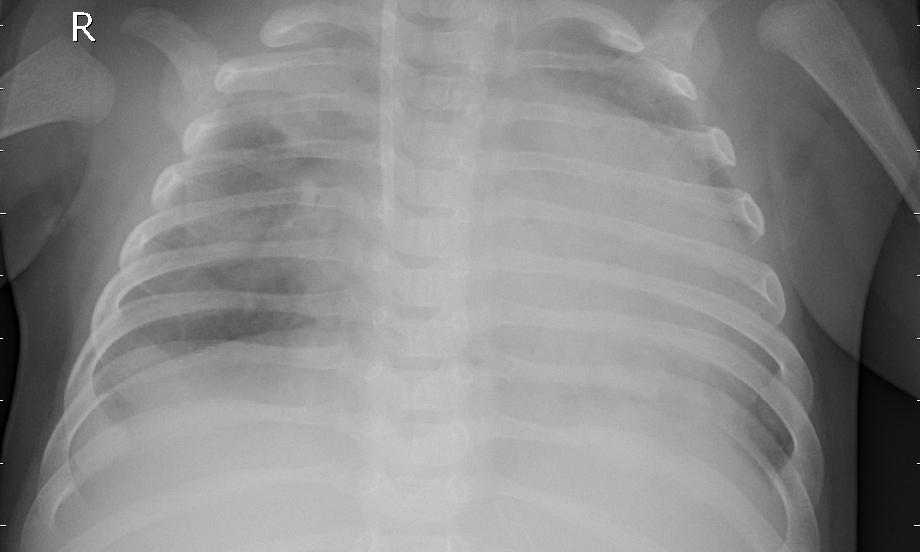
Diagnosis: PNEUMONIA